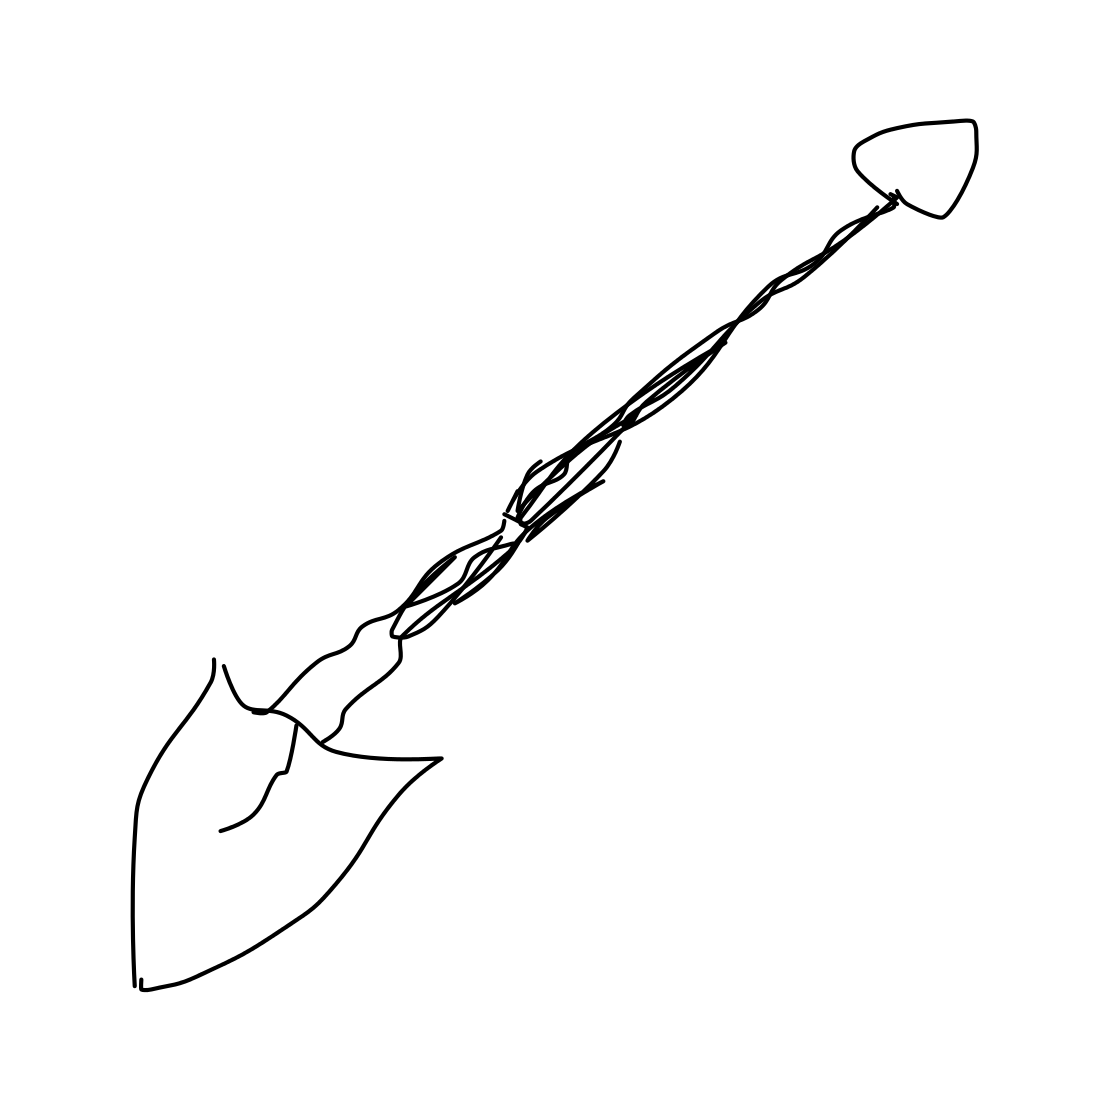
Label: shovel